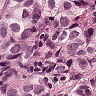
Metastatic tissue present: yes